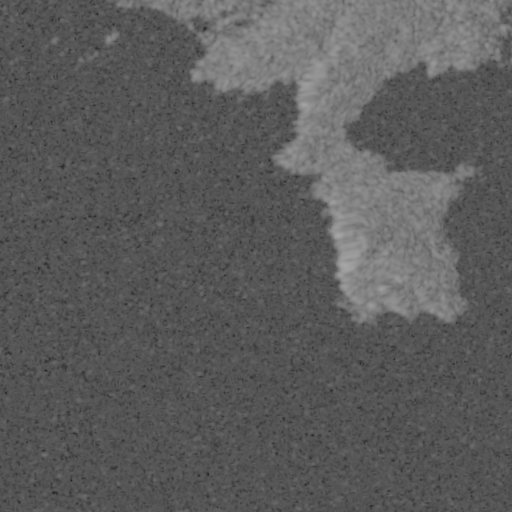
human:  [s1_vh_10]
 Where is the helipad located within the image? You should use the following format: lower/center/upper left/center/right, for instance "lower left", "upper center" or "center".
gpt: The helipad is located in the center right of the image.
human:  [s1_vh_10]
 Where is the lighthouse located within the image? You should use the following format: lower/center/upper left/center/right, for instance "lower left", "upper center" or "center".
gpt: The lighthouse is located in the center right of the image.
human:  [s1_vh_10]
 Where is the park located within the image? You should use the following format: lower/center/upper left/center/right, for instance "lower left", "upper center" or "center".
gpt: The park is located in the upper left of the image.
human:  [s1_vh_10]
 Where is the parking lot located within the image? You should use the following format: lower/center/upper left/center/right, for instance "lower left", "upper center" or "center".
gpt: The parking lot is located in the upper center of the image.
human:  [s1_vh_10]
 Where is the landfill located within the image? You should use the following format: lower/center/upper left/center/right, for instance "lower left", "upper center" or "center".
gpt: There is no landfill in the image.

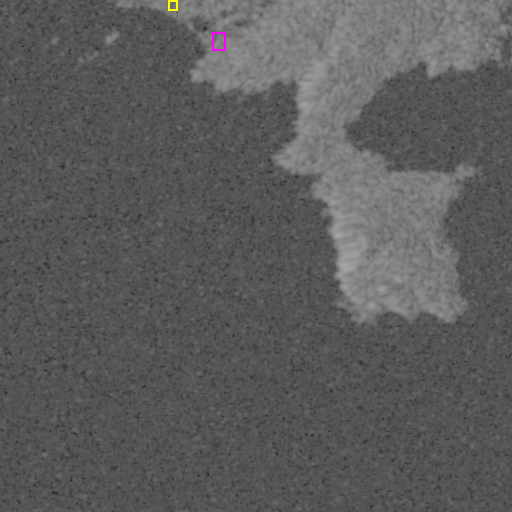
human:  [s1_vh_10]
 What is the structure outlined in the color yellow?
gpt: The structure outlined in yellow is a park.
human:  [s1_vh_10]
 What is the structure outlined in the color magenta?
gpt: The structure outlined in magenta is a parking lot.
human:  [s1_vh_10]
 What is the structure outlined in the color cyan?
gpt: There is no cyan outline.